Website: macys
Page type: billing-address
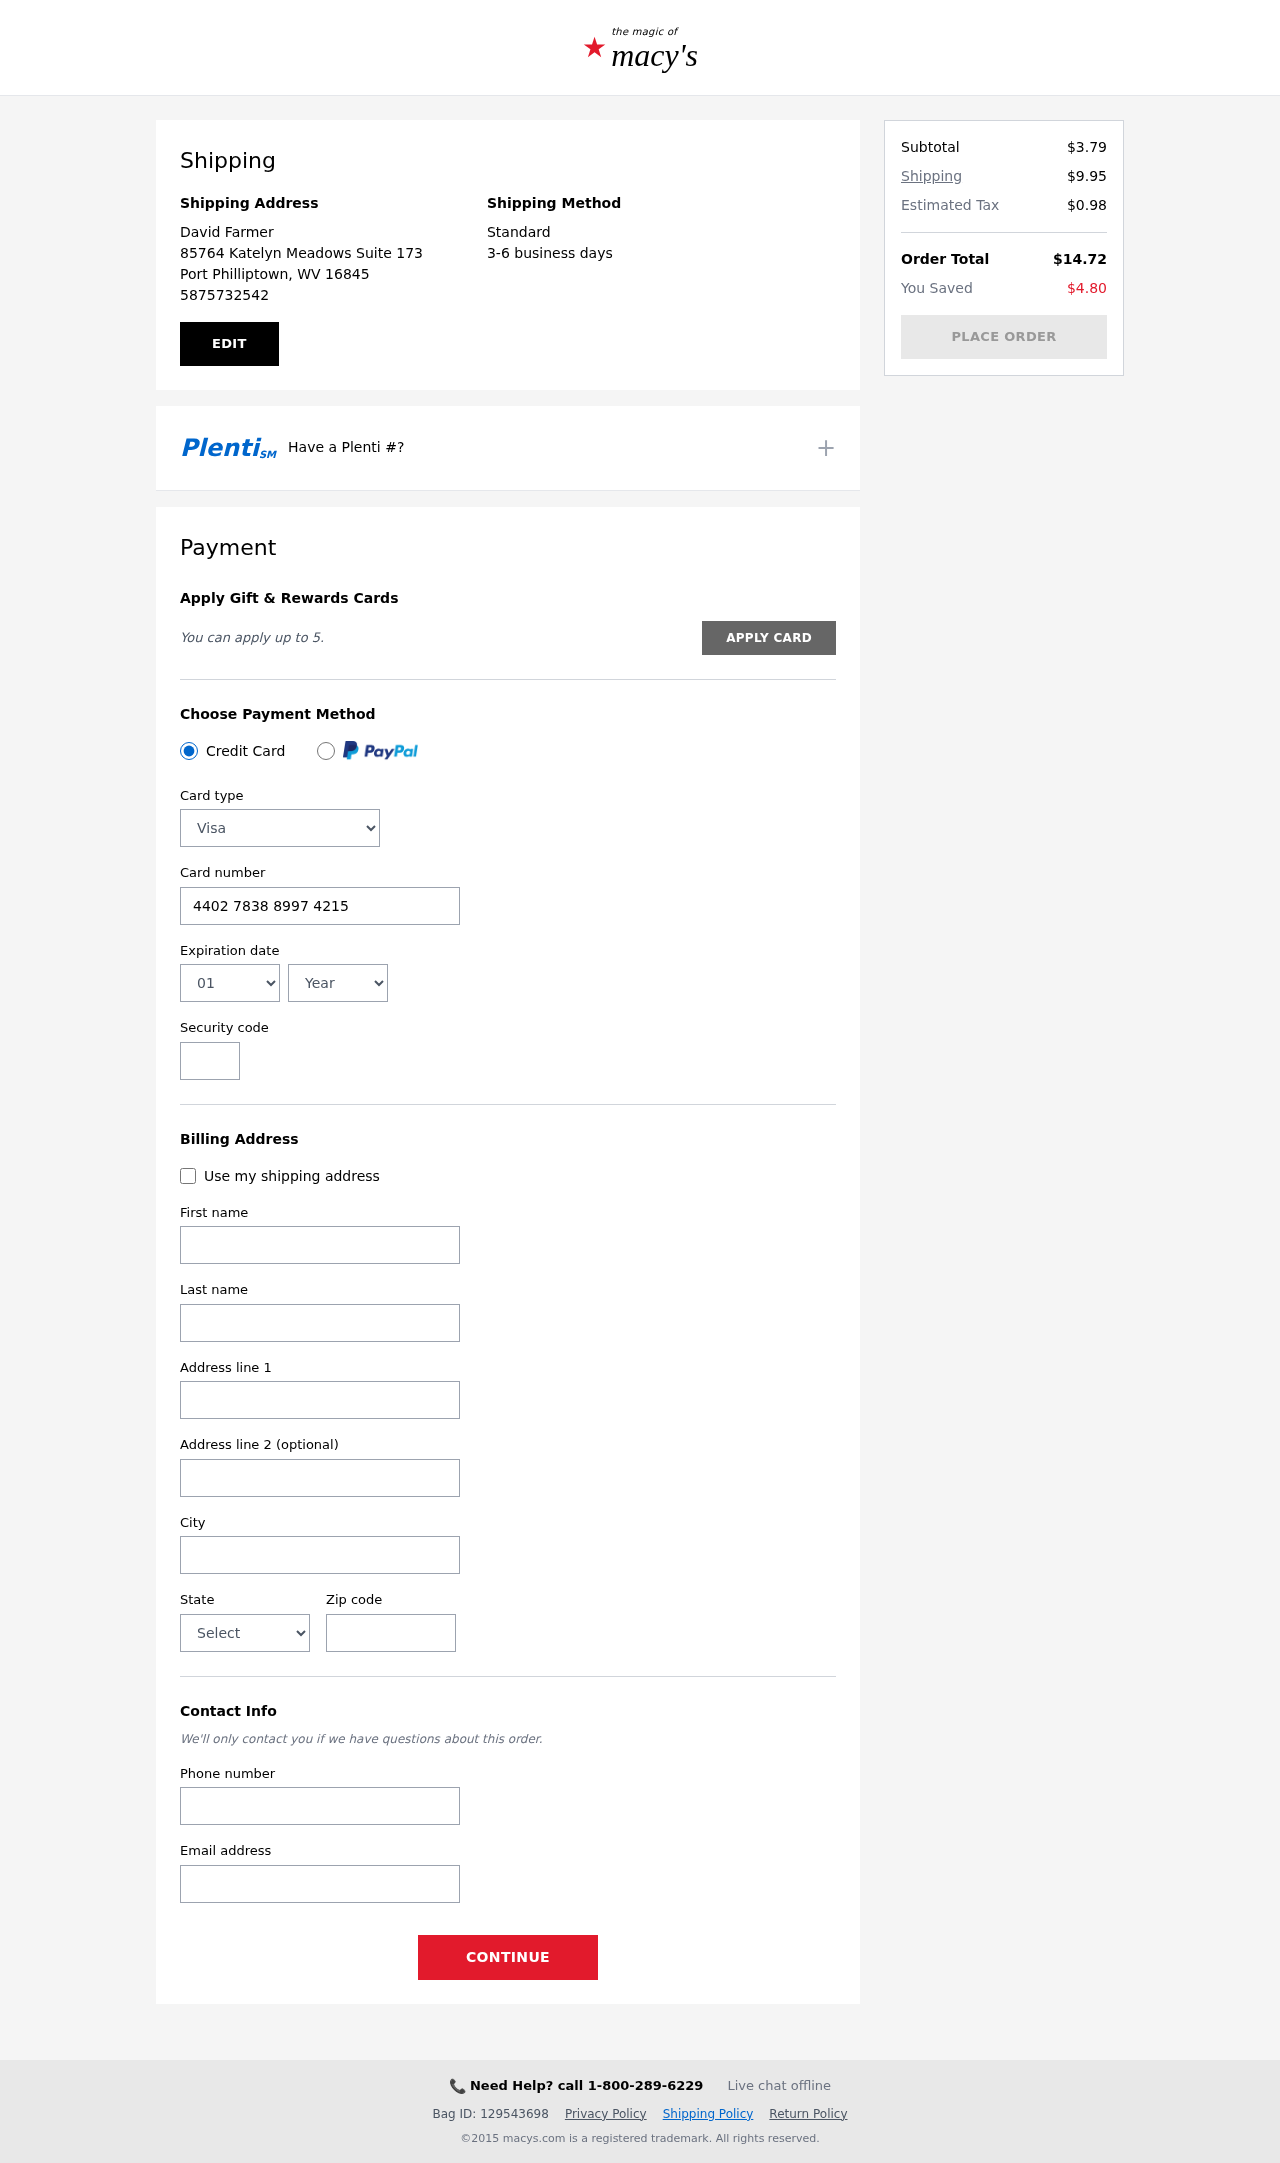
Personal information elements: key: PII_CARD_CVV
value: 481
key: PII_CARD_EXPIRY_MONTH
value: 01
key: PII_CARD_EXPIRY_YEAR
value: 30
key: PII_CARD_NUMBER
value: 4402 7838 8997 4215
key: PII_CARD_TYPE
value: Visa
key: PII_CITY
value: Port Philliptown
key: PII_CITY_STATE_ZIP
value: Port Philliptown, WV 16845
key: PII_EMAIL
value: davidfarmer@hotmail.com
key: PII_FIRSTNAME
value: David
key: PII_FULLNAME
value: David Farmer
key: PII_LASTNAME
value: Farmer
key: PII_PHONE
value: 5875732542
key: PII_POSTCODE
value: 16845
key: PII_STATE
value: West Virginia
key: PII_STREET
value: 85764 Katelyn Meadows Suite 173
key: PII_STREET2
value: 59589 Hammond Gardens
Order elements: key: ORDER_SUBTOTAL
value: $3.79
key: ORDER_SHIPPING_COST
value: $9.95
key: ORDER_TAX
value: $0.98
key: ORDER_TOTAL
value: $14.72
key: ORDER_SAVINGS
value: $4.80